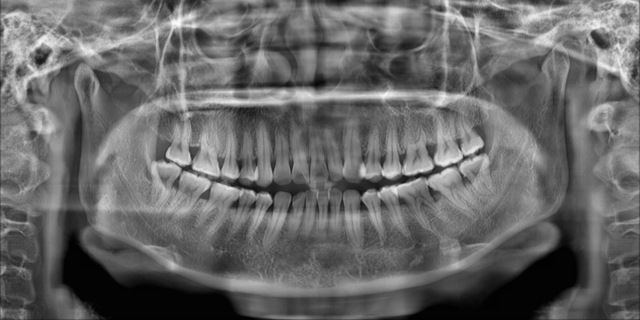
adult